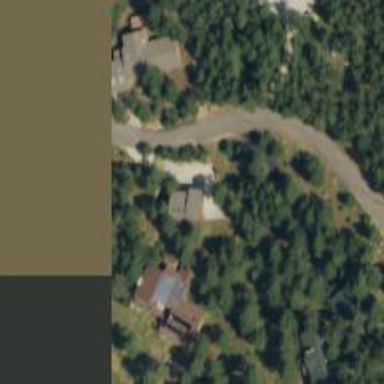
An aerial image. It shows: Driveway leading to service road.